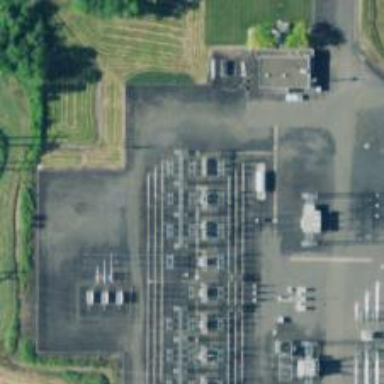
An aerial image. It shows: Outdoor switch for power.